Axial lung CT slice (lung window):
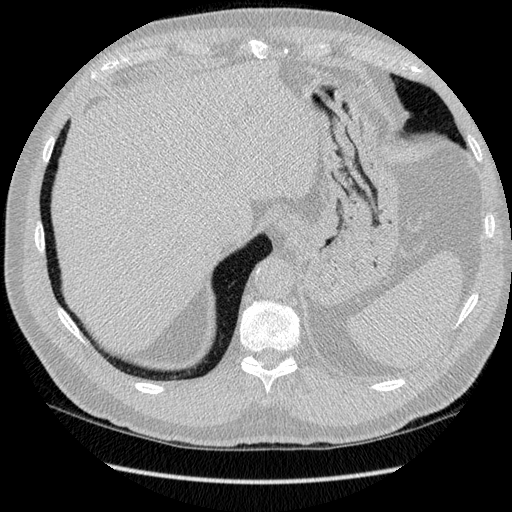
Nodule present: no